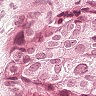
Metastatic tissue present: yes